Question: I wish to create a graphic, like this one from the software called <URL>.

I have a two-way table of categorical frequency data that I wish to create something like a fluctuation plot, but the key difference is that you can see the individual data points.
I've tried 'ggfluctuation(...)', 'levelplots(...)' and all manner of packages (like 'ggplot2'), but with no success. I can find nothing on any forums to help either.
I'd be exceptionally grateful if someone could help direct me to, or create some code, that would achieve my objective.
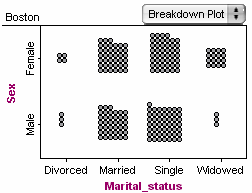
Answer: Here is improved version.
'''
sample_data = structure(list(set = structure(c(1L, 2L, 3L, 4L, 1L, 2L, 3L,
4L, 1L, 2L, 3L, 4L, 1L, 2L, 3L, 4L), class = "factor", .Label = c("09t0101 TJ",
"09t0102 MW", "09t0201 EH", "09t0202 NH")), grade = structure(c(1L,
1L, 1L, 1L, 2L, 2L, 2L, 2L, 3L, 3L, 3L, 3L, 4L, 4L, 4L, 4L), .Label = c("1",
"2", "3", "4"), class = "factor"), freq = c(7L, 8L, 2L, 3L, 11L,
4L, 11L, 3L, 3L, 8L, 3L, 8L, 3L, 9L, 3L, 2L)), .Names = c("set",
"grade", "freq"), row.names = c(NA, -16L), class = "data.frame")
group = unique(sample_data$set) #Obtain the unique 'set' values for y-axis
max_x = length(unique(sample_data$grade)) #Obtain the maximum number of 'grades' to plot on x-axis
max_y = length(group) #Obtain the maximum number of 'set' to plot on y-axis
pdf(file="plot.pdf",width=8,height=6)
par(mar = c(5, 10, 4, 2)) #c(bottom, left, top, right)
plot(max_x,max_y,xlim=c(0.5,max_x+0.5),ylim=c(0.5,max_y +0.5),pch=NA,xlab="Grades",ylab=NA,xaxt="n",yaxt="n",asp=1) #asp = 1 IMPORTANT
axis(side = 2, at=c(1:length(group)), labels=c(as.vector(group)),las=2)
axis(side = 1, at=c(1:length(unique(sample_data$grade))), labels=c(as.vector(unique(sample_data$grade))))
r = 0.15 #The diameter of circles to be plotted
for (i in 1:length(group)){
a = subset(sample_data,sample_data$set==group[i]) #Subset new data.frame corresponding to first 'set'
for (j in 1:nrow(a)){
matrix_sz = ceiling(sqrt(a$freq[j])) #Determine the size of square matrix that can accomodate all the frequency
matrix_x = matrix(nrow = matrix_sz, ncol = matrix_sz) #Initiate matrix
matrix_y = matrix(nrow = matrix_sz, ncol = matrix_sz) #Initiate matrix
matrix_x[,1] = -1*((matrix_sz/2) - 0.5) #Find out relatve x co-ordinates for first column
matrix_y[1,] = 1*((matrix_sz/2) - 0.5) #Find out relatve y co-ordinates for first row
# Find out other relative co-ordinates if the size of square matrix is more than 1x1
if (matrix_sz > 1){
for (column in 2:matrix_sz){
matrix_x[,column] = matrix_x[,column - 1] + 1
}
for (row in 2:matrix_sz){
matrix_y[row,] = matrix_y[row-1,] - 1
}
}
#Determine the co-ordinate of the center of the square matrix grid
xx = as.integer(a$grade[j])
yy = i
fq = 1 #To keep track of the corresponding 'freq'
# Plot circles around the center based on relative co-ordinates
for (row in 1:matrix_sz){
for (column in 1:matrix_sz){
if (fq > a$freq[j]){break} #Break if the necessary number of points have been plotted
xx1 = xx + r * matrix_x[row, column]
yy1 = yy + r * matrix_y[row, column]
# points (x = xx1, y = yy1, pch=1)
fq = fq + 1
symbols (x = xx1, y = yy1, circles=c(r/2.25),add =TRUE,inches=FALSE,bg = "gray")
}
}
}
}
dev.off()
'''
<URL>